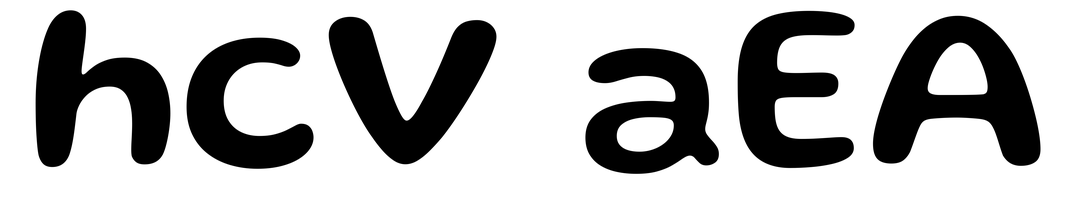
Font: Gluten_Medium